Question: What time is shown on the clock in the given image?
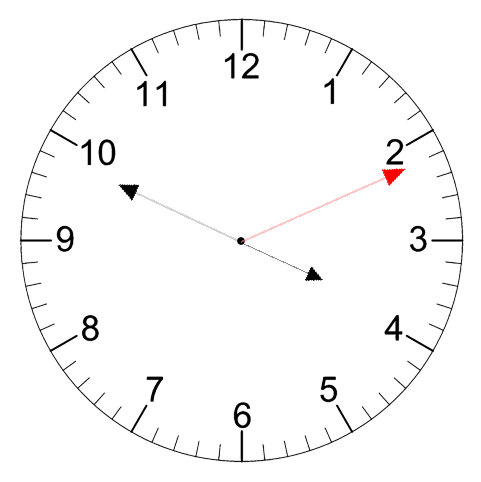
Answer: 03:49:11